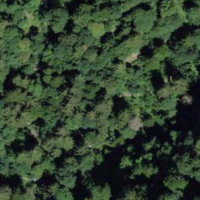
EUNIS habitat code: 44
Species observed at this site:
Stachys sylvatica
Geranium robertianum